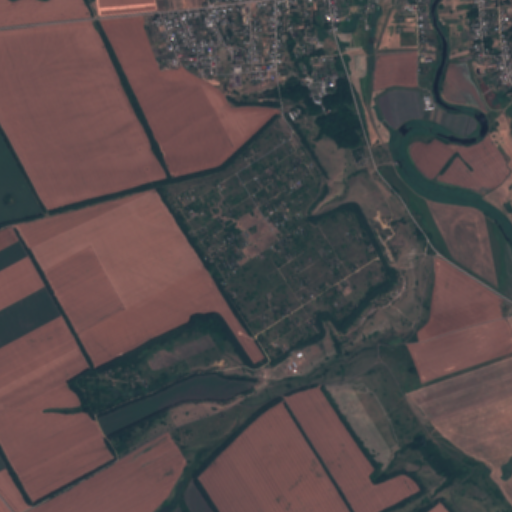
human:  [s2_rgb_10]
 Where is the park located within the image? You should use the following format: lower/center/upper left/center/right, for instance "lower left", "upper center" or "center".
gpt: The park is located in the upper right of the image.
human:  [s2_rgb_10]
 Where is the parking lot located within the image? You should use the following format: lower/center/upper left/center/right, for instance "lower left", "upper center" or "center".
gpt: The parking lot is located in the upper center of the image.
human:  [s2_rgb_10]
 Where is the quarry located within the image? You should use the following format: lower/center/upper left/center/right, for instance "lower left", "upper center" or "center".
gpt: The quarry is located in the center right of the image.
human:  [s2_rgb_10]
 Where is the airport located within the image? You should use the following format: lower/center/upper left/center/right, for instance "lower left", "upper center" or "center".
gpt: There is no airport in the image.